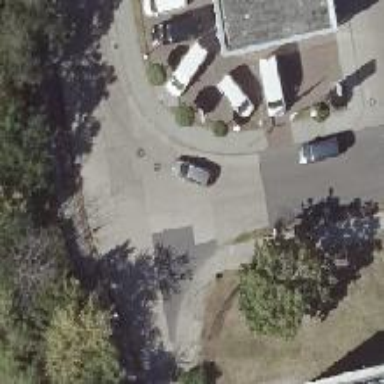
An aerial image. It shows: Sidewalk.